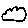
Label: cloud